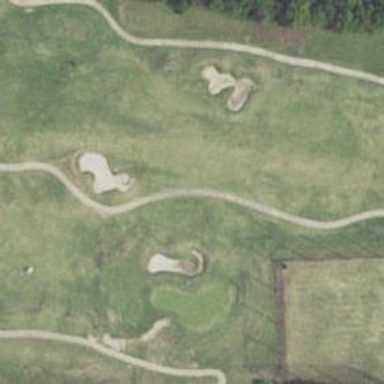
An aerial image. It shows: Footway that doubles as golf path.